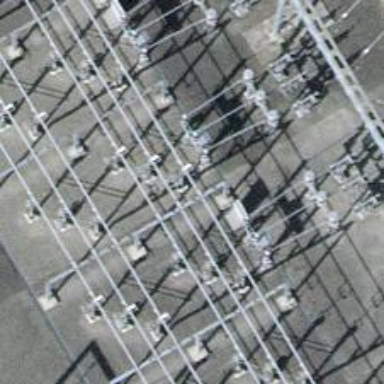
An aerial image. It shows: Busbar power line.